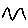
Label: zigzag